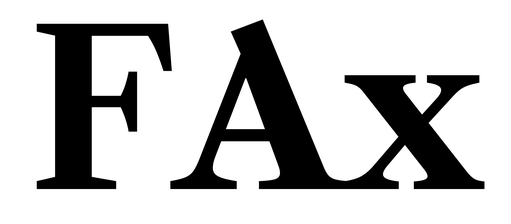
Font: LibreCaslonText_Bold